Interaction volume radius: 5 \u00c5
Interaction volume height: 35 \u00c5
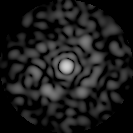
Disorder parameter: 0.8161